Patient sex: M
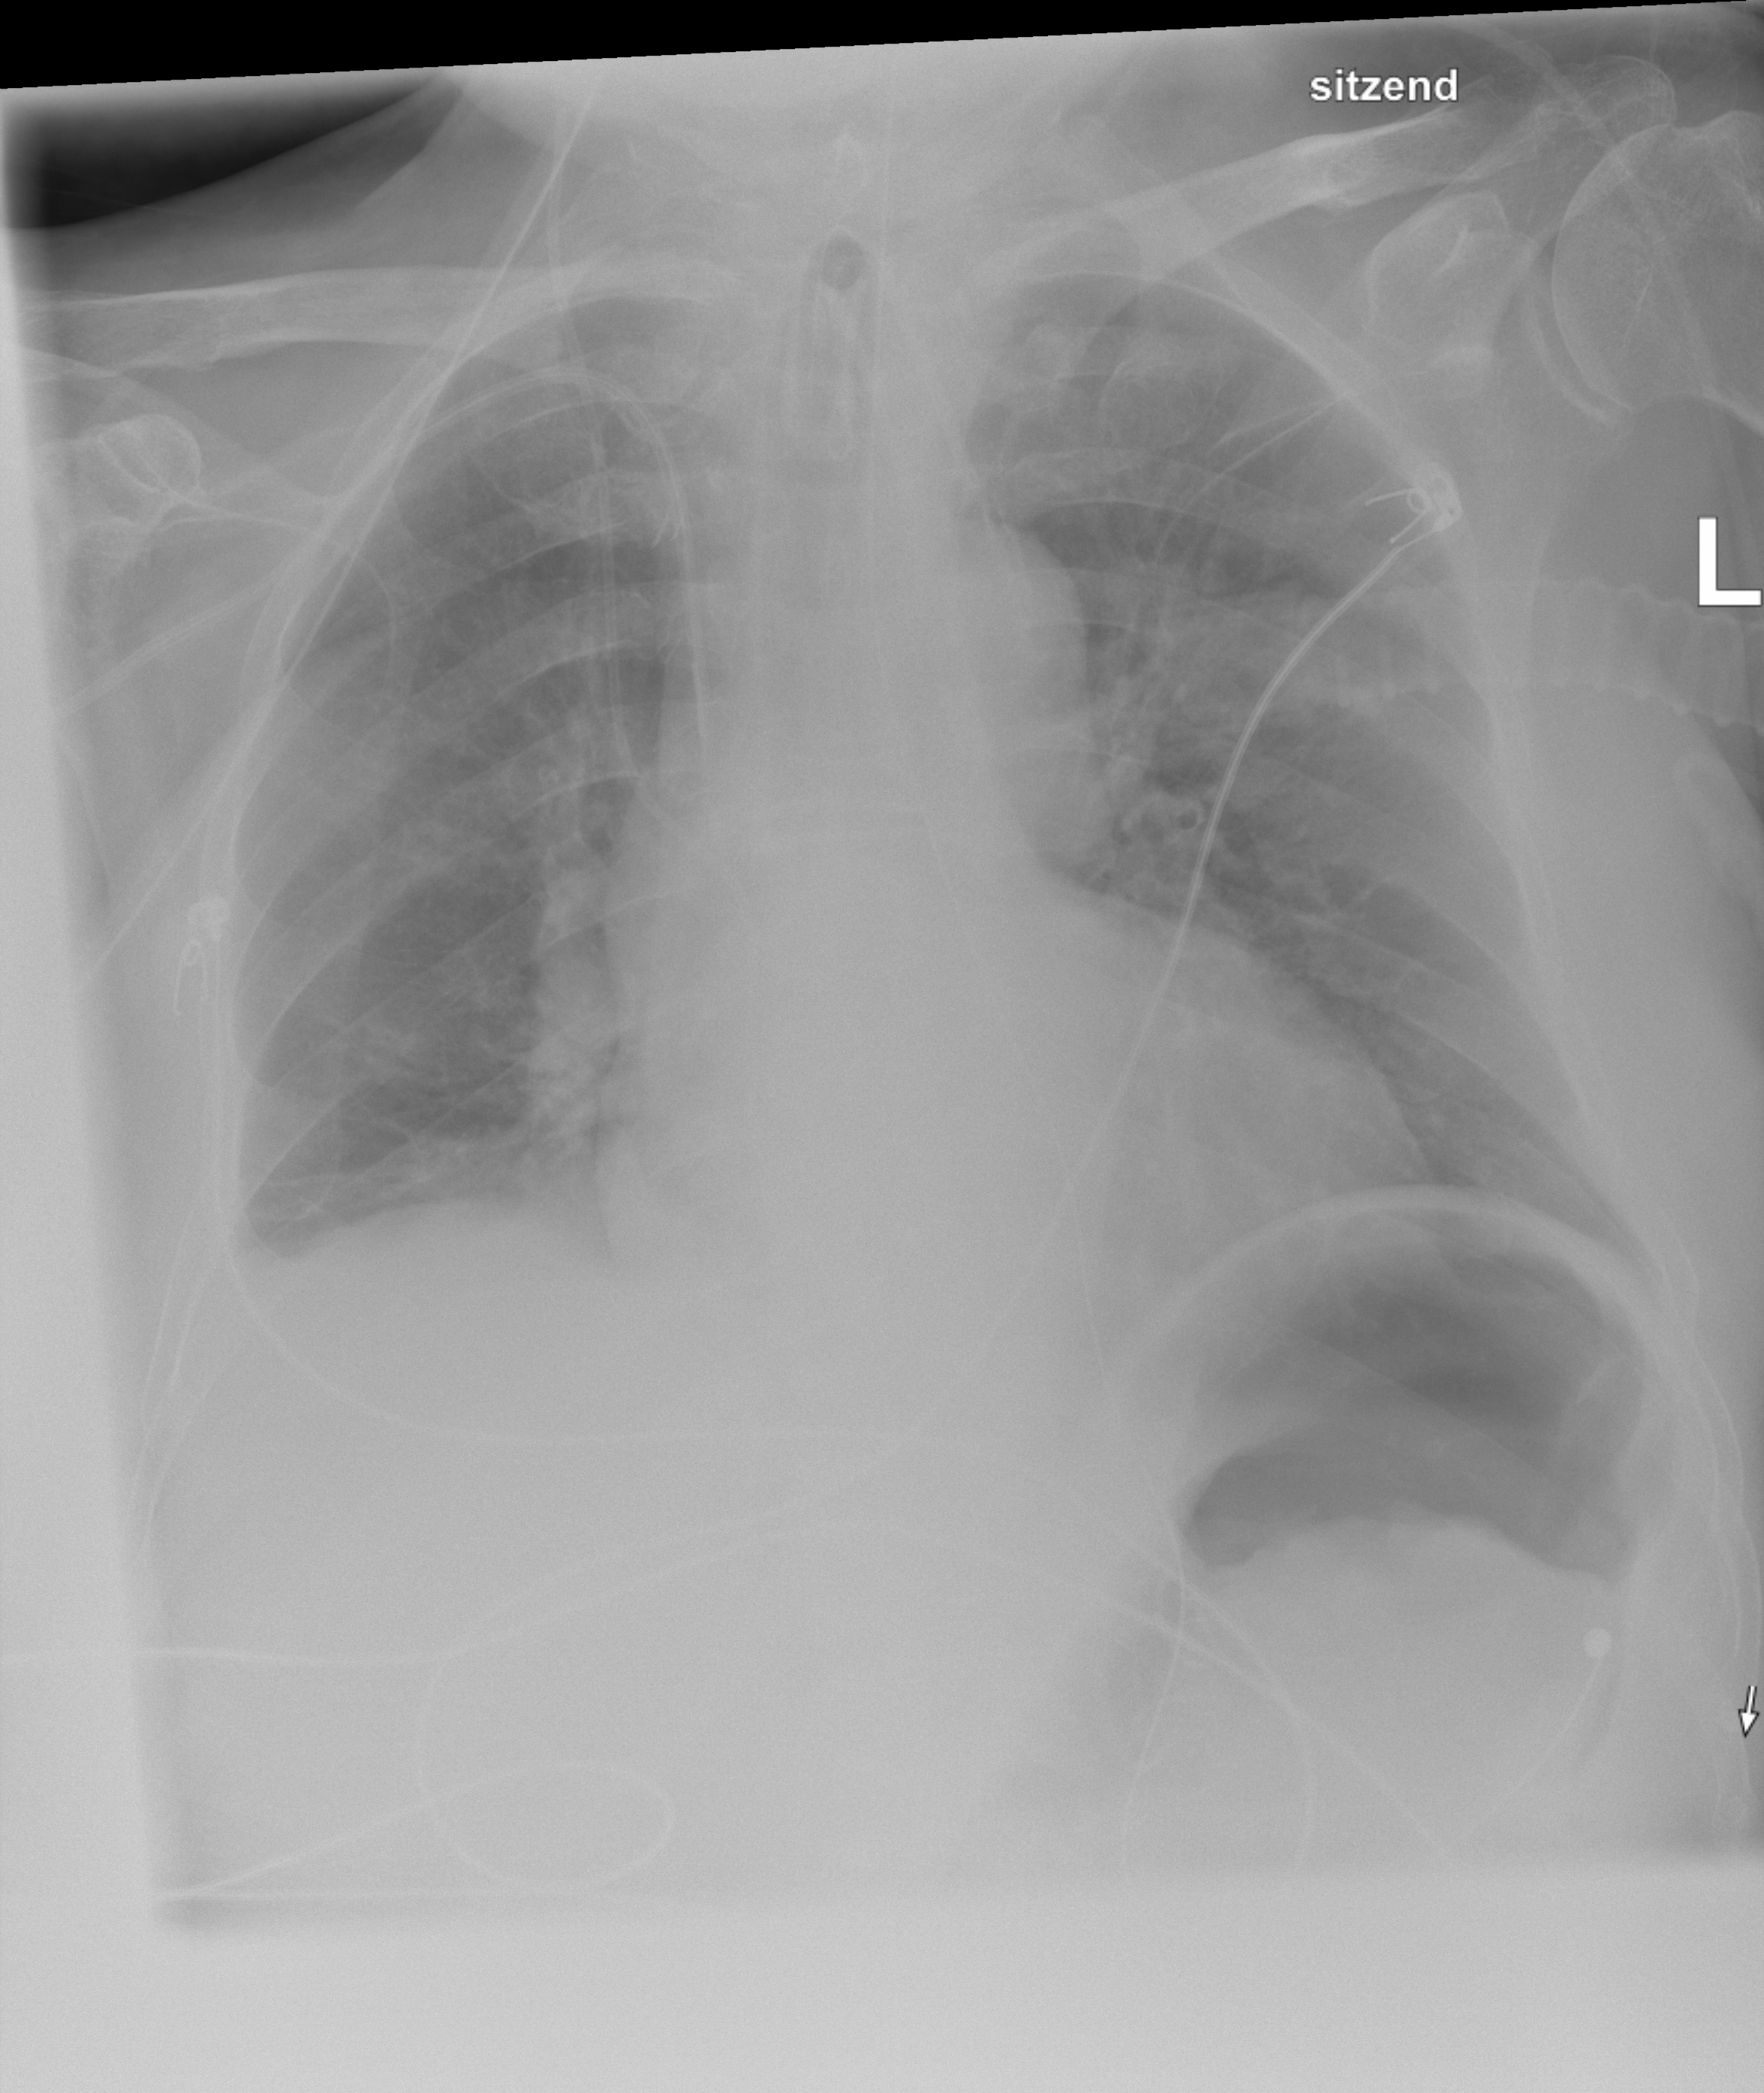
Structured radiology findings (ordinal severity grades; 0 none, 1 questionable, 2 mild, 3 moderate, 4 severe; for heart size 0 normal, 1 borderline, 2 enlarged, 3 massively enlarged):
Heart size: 2
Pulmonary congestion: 0
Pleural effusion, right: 2
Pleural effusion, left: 0
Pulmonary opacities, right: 0
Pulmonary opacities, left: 0
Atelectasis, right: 2
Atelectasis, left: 0